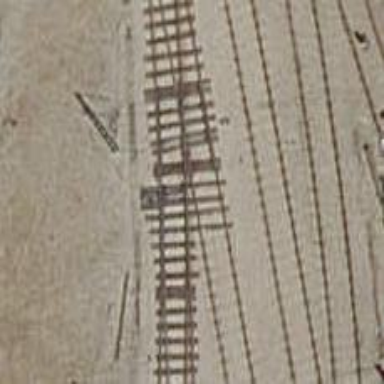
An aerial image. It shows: Railway switch.